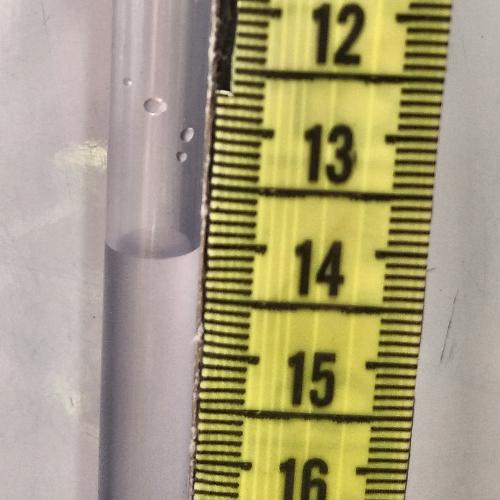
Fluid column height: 14.0 cm